Field crop: tomato
Growth stage: 2
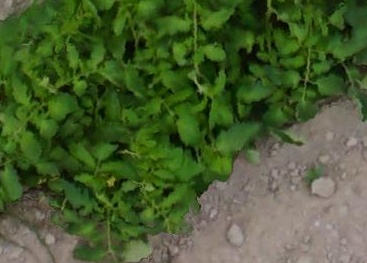
Species: tomato